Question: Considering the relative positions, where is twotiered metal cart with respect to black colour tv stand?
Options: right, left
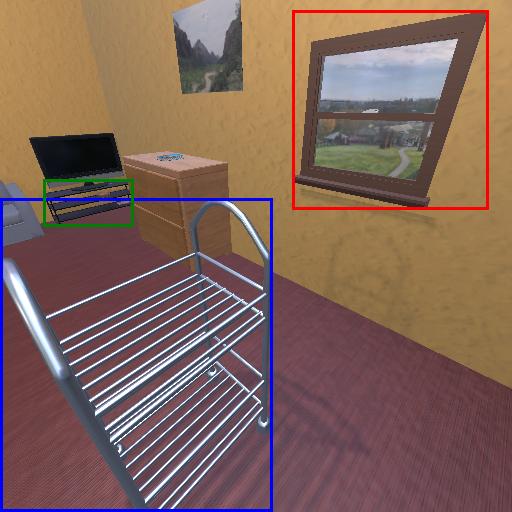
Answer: right